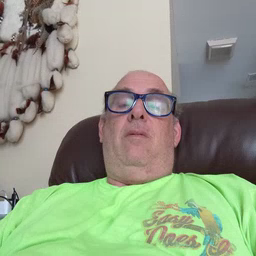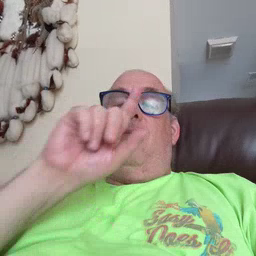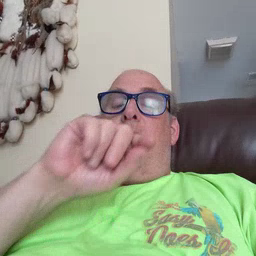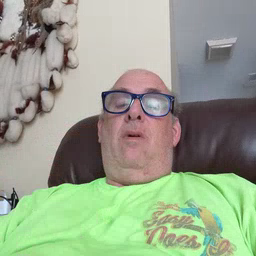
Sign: bird